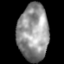
Tissue: lung
Cell type: Epithelial cells
Senescence score: 0.1998
Nuclear area (px): 1710
Mean DAPI intensity: 146.444